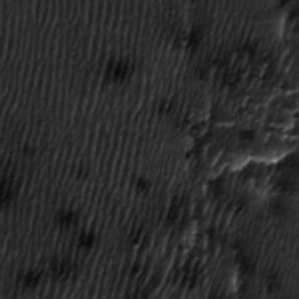
Label: frost